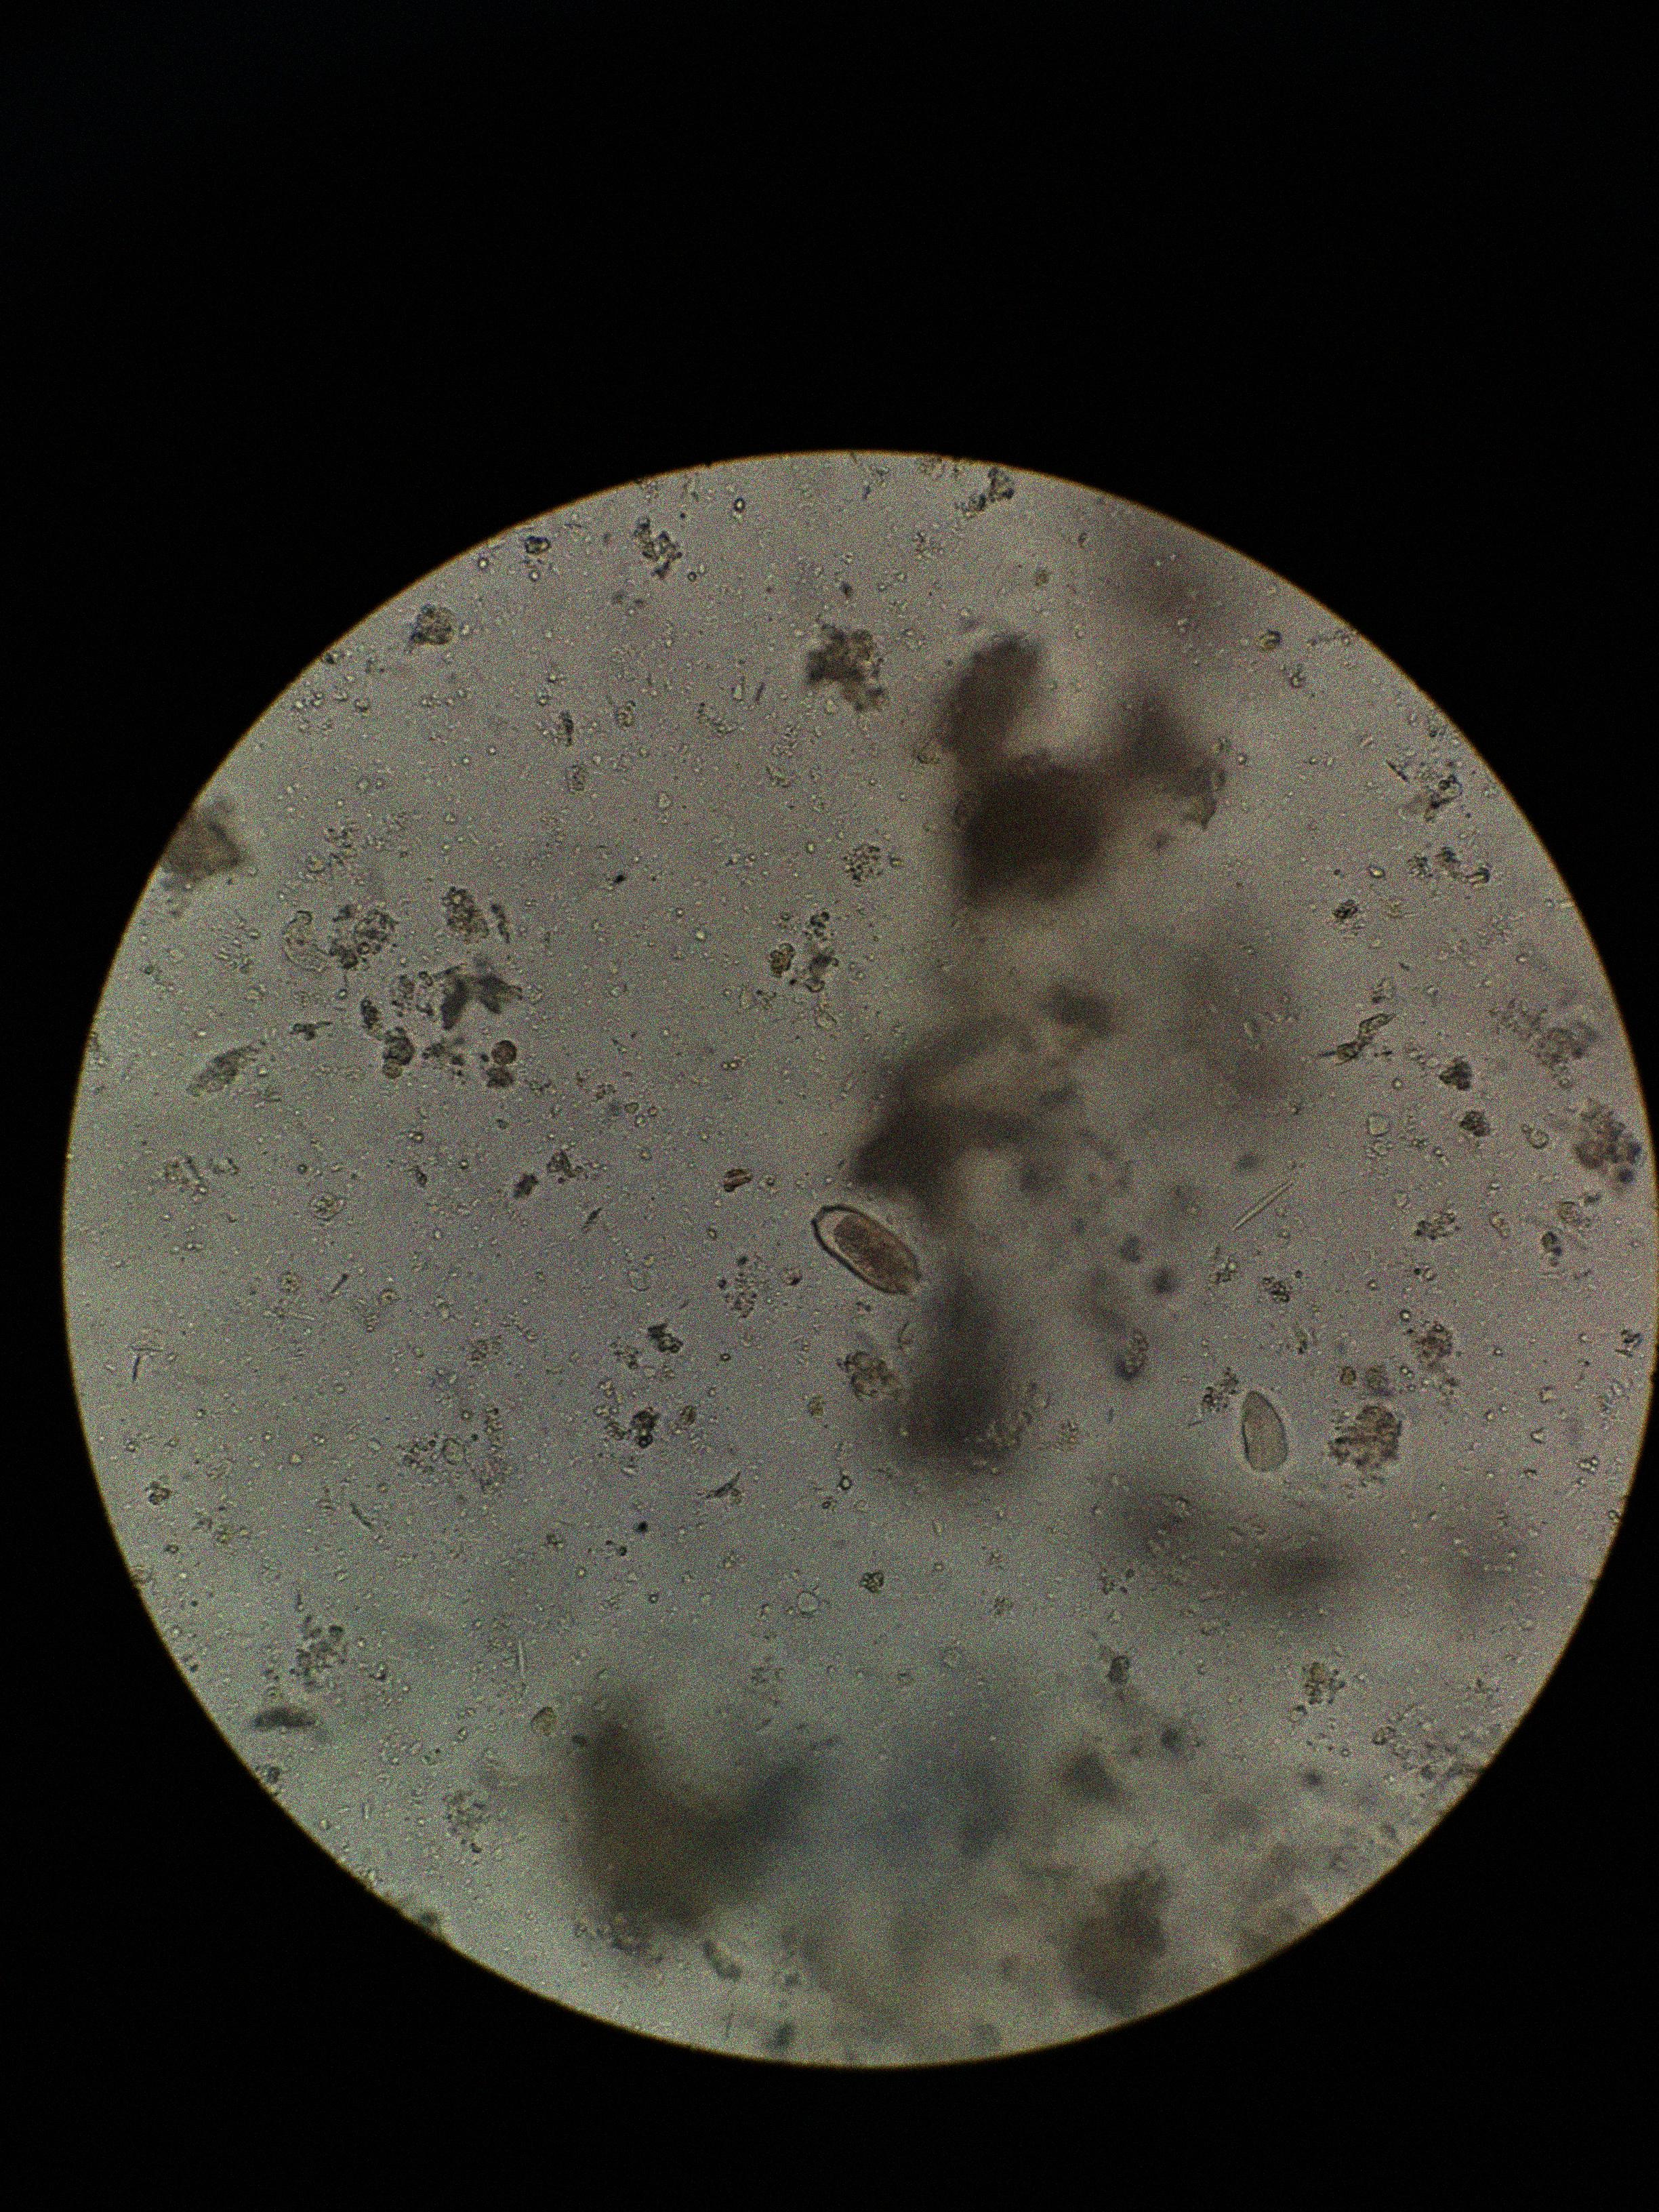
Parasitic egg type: Capillaria philippinensis